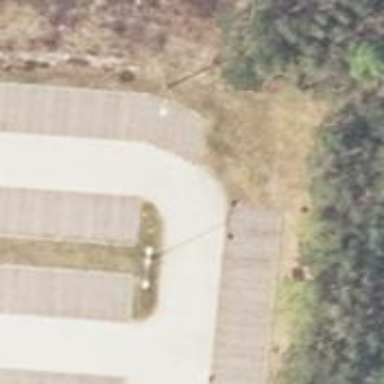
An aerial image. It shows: Parking aisle designated as service road.